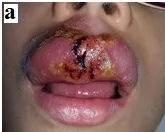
Hyperemic and pruritic lesion on the upper lip, reported at Case-4.
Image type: pathology (fish)